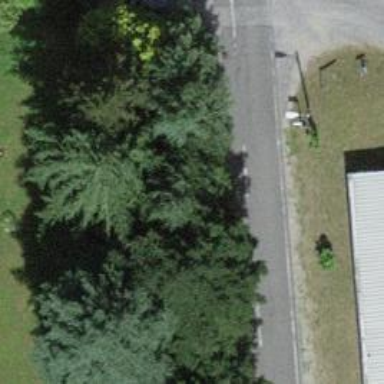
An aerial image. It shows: Bus stop with platform for public transport.